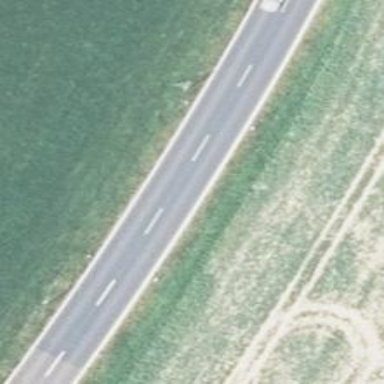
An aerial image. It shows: Primary road with asphalt surface.